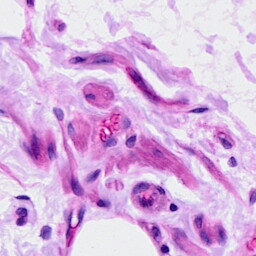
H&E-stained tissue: Ovarian